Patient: sex F, age 34
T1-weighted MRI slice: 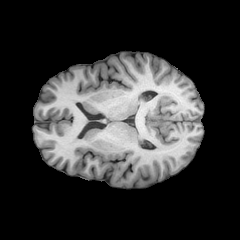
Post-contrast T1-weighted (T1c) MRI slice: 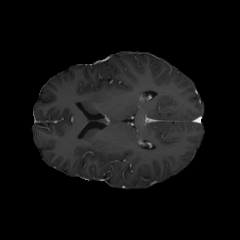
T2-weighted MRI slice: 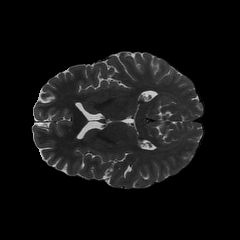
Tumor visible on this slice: no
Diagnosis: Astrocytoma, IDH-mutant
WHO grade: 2